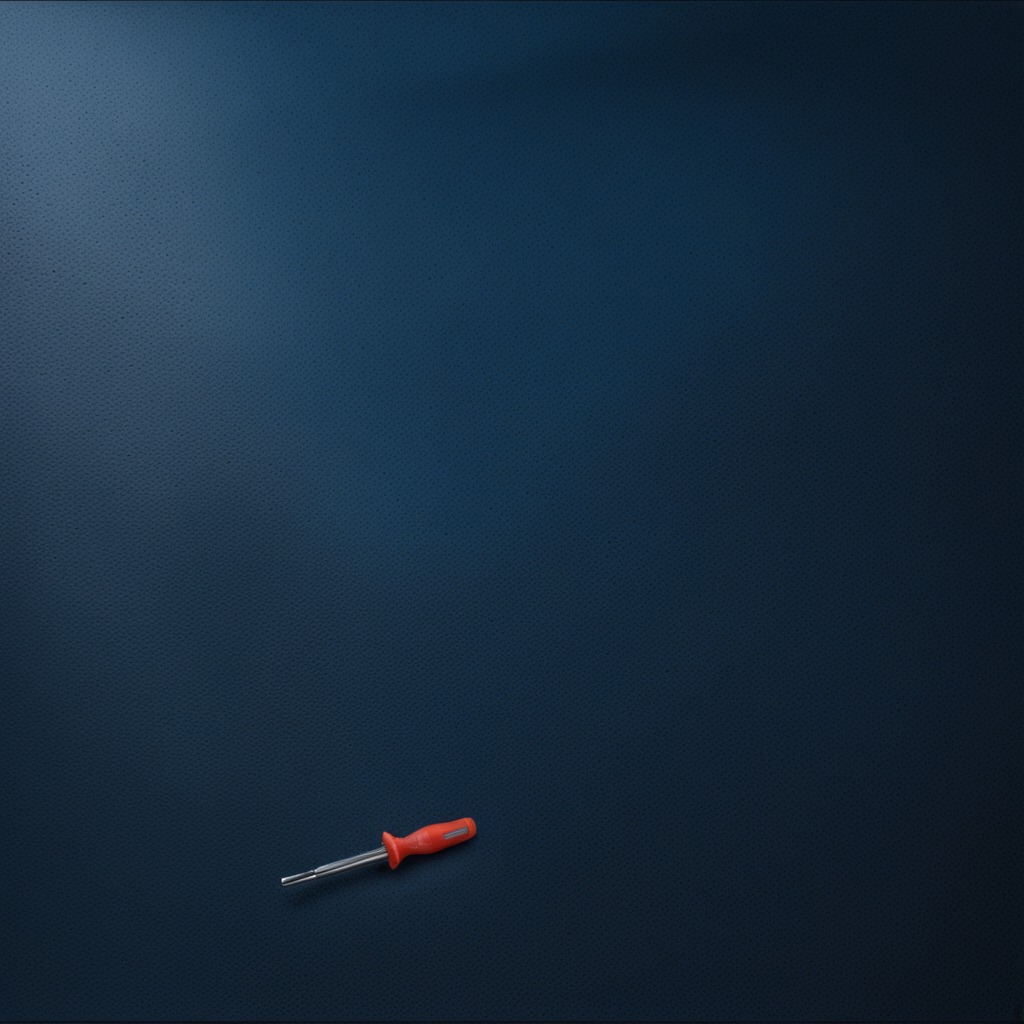
A screwdriver lying on the clean granite tabletop covered with a blue rubber mat inside a workshop at night dim ambient light soft shadows worn but beneath the mat